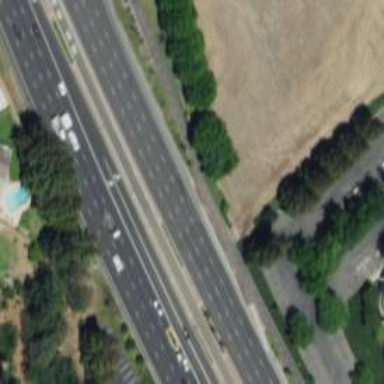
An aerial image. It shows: Primary highway that functions as expressway.